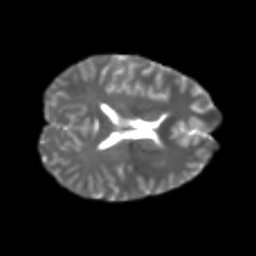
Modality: T2w
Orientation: axial
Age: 20
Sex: female
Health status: healthy
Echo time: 0.074 s